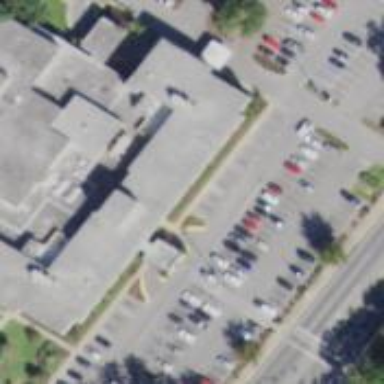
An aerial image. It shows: Parking space.